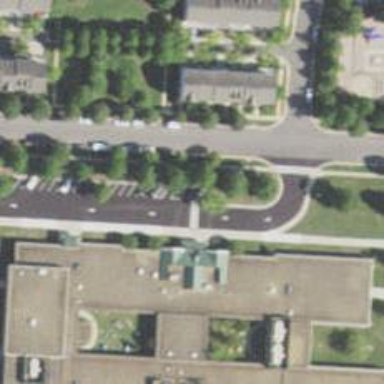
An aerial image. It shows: Parking space.